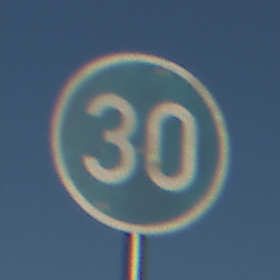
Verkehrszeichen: VorgeschriebeneMindestgeschwindigkeit
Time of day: MorningAfternoon
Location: Outdoor (Nature)
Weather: Clear
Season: NotSpecified
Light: Natural